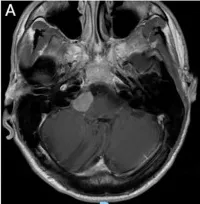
Pre- and post-operative Magnetic Resonance Imaging (MRI). Preoperative coronal.
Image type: radiology (mri)